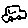
Label: car